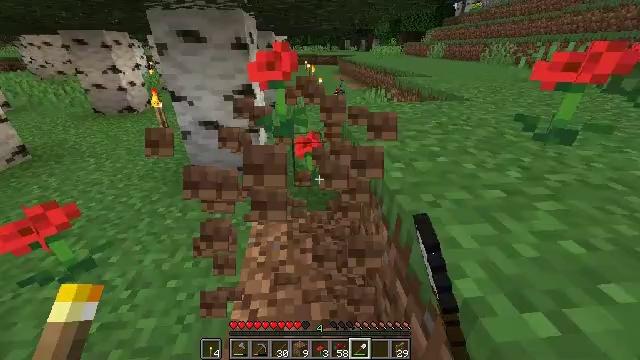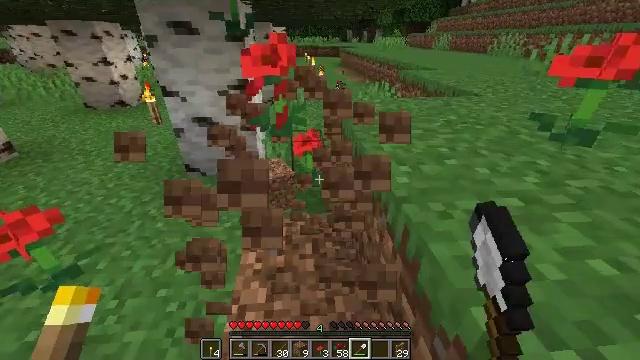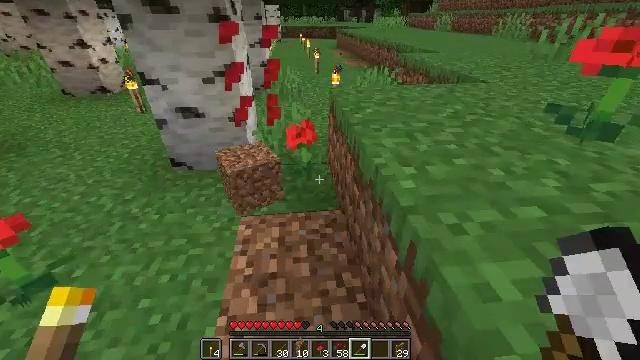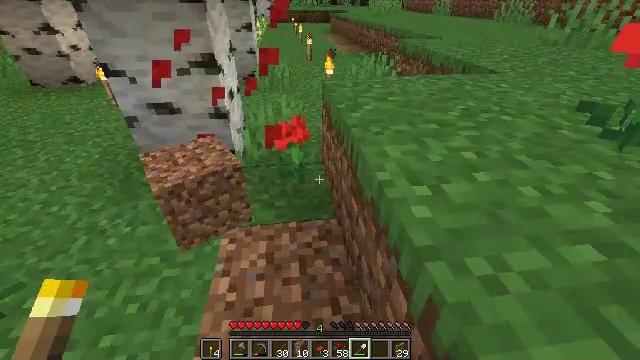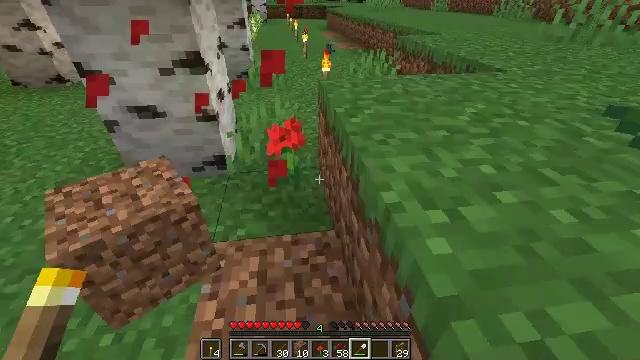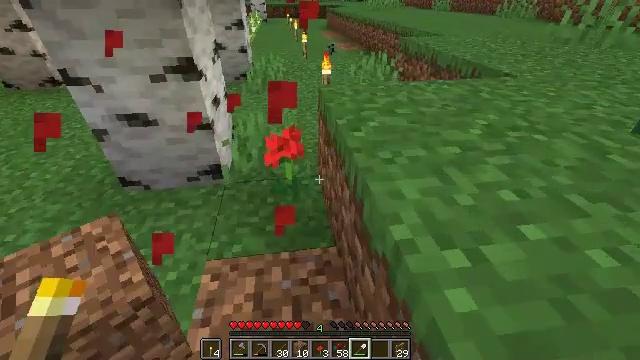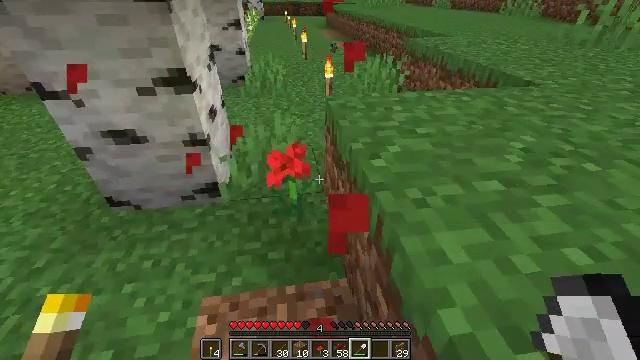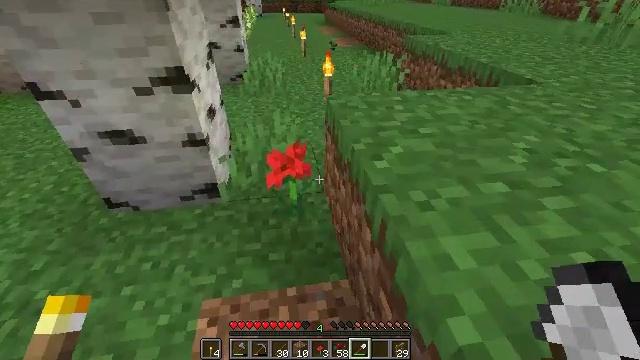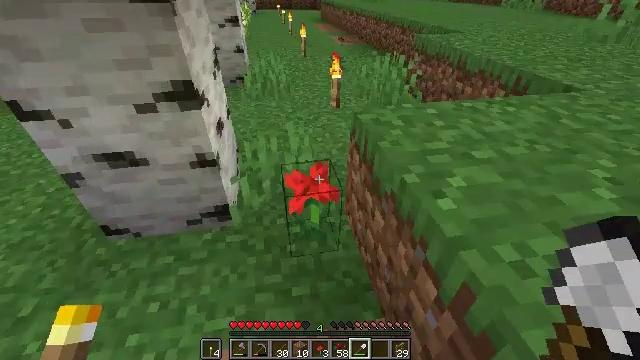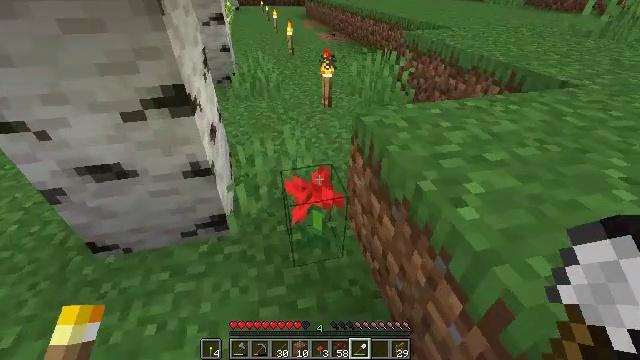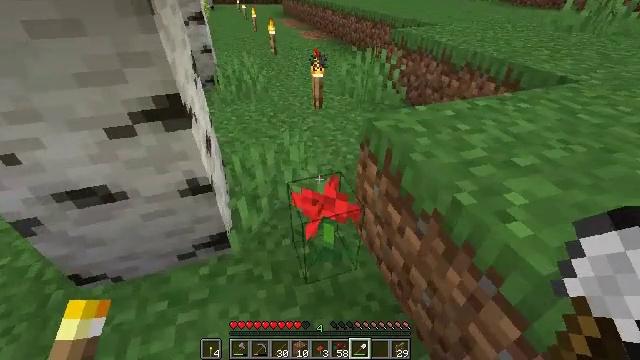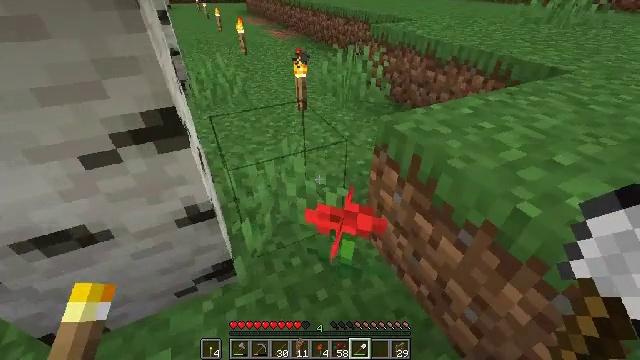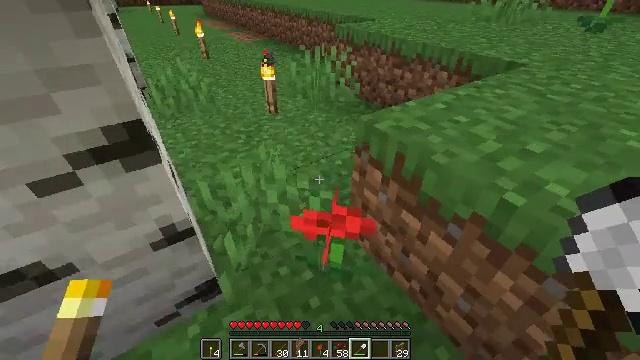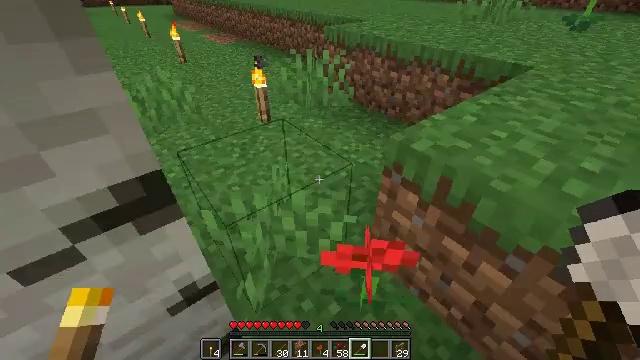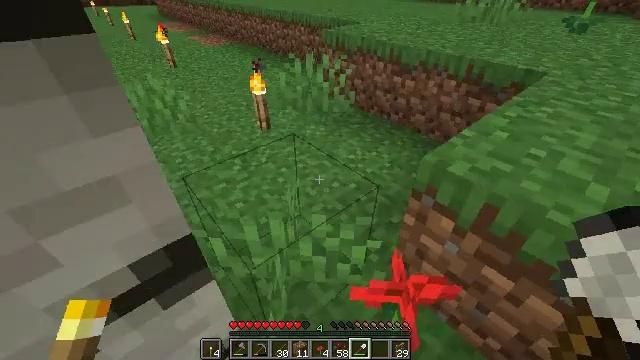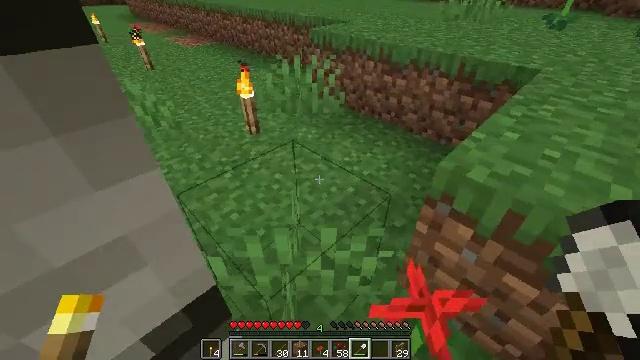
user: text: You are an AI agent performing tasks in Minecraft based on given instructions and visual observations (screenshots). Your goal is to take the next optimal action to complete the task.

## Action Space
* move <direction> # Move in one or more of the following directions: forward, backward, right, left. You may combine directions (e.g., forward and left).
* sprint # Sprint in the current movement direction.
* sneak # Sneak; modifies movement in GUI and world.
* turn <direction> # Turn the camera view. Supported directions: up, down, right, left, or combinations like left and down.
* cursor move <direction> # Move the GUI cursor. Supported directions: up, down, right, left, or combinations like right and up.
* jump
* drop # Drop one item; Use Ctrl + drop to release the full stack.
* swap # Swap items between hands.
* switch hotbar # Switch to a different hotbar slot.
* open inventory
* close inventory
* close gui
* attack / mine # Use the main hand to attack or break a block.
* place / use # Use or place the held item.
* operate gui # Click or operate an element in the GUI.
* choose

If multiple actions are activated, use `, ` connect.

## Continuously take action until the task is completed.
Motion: motion action
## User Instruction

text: Harvest the poppy flower.
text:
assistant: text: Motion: move forward
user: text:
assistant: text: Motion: move forward, turn down
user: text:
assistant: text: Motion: move forward, turn right and down
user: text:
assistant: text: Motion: move forward
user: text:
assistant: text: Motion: move forward
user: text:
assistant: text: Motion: move forward and move left
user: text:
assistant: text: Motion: move forward and move left
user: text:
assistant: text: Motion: move forward and move left, turn right
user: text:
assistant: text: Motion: move forward and move left, turn right
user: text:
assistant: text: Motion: move forward and move left, turn right
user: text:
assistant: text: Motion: move forward and move left, turn right
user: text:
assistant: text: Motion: move forward and move left, turn right
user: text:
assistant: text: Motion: move forward and move left, turn right
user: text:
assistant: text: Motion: move forward and move left, turn right
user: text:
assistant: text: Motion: move forward and move left, turn right
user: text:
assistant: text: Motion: move forward and move left, turn right
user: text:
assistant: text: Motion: move forward and move left, turn right
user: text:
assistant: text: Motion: move forward and move left, turn right
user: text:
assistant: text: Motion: move forward and move left, turn right
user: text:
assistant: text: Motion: move forward and move left, turn right
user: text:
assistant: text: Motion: move forward and move left, turn right
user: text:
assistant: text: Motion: move forward and move left, turn right
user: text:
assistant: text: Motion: move left, turn right
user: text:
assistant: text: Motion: move left, turn right
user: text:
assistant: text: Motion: move left, turn right
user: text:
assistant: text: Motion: move left, turn right
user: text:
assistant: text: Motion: move left, turn right
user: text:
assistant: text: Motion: move back and move left, turn right and down
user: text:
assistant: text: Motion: move back and move left, turn right and up
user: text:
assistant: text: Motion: move back, turn right and up